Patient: sex F, age 54
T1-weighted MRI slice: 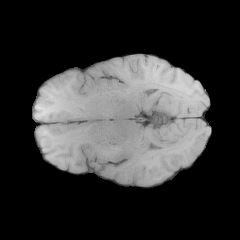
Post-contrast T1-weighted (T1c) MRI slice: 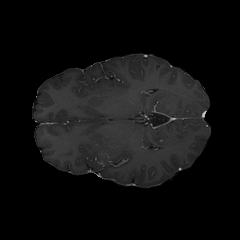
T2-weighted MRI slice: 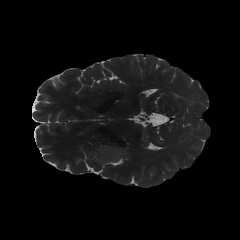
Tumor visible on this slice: yes
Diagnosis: Astrocytoma, IDH-wildtype
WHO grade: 3